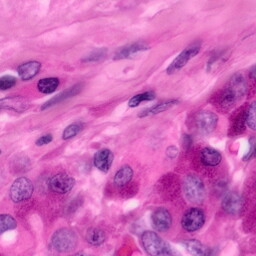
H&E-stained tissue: Pancreatic